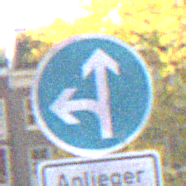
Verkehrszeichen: VorgeschriebeneFahrtrichtungGeradeausOderLinks
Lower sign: PersonengruppenFrei1
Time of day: SunriseSunset
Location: Outdoor (Urban)
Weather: PartlyCloudy
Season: Autumn
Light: Natural